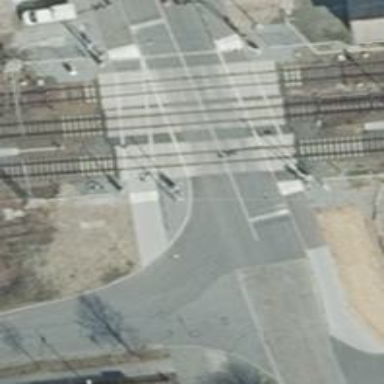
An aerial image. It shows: Level crossing along the railway with lights and saltire barriers. The crossing has double half barrier.